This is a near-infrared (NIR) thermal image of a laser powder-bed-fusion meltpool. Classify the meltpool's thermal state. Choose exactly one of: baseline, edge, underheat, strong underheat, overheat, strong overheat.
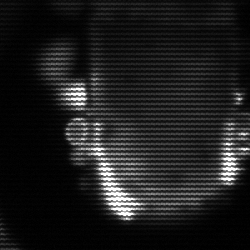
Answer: baseline